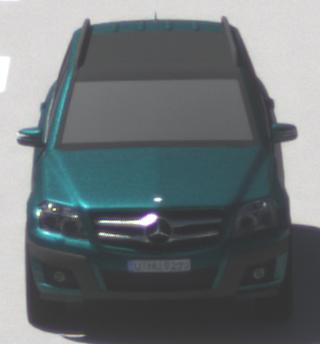
Make: Mercedes-Benz
Model: GLK 280
Detailed model: GLK-Class (204)
Model produced from: 2008/10
Model produced until: 2009/04
Doors: 5
Color: blue
Road condition: dry road
Daytime: midday
Contrast: high contrast